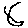
Label: moon